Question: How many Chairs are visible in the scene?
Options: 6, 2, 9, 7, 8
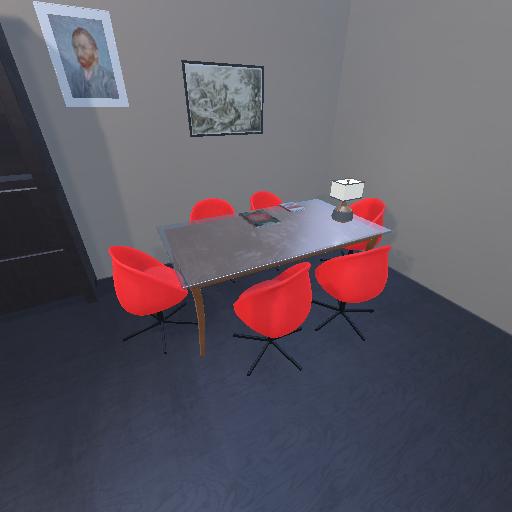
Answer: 6